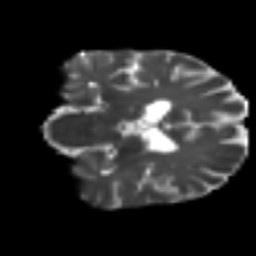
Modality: T2w
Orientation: coronal
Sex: male
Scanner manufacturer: ge
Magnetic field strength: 3 T
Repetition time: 7 s
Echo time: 0.08 s